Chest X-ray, AP view. Patient: 46 years old, sex M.
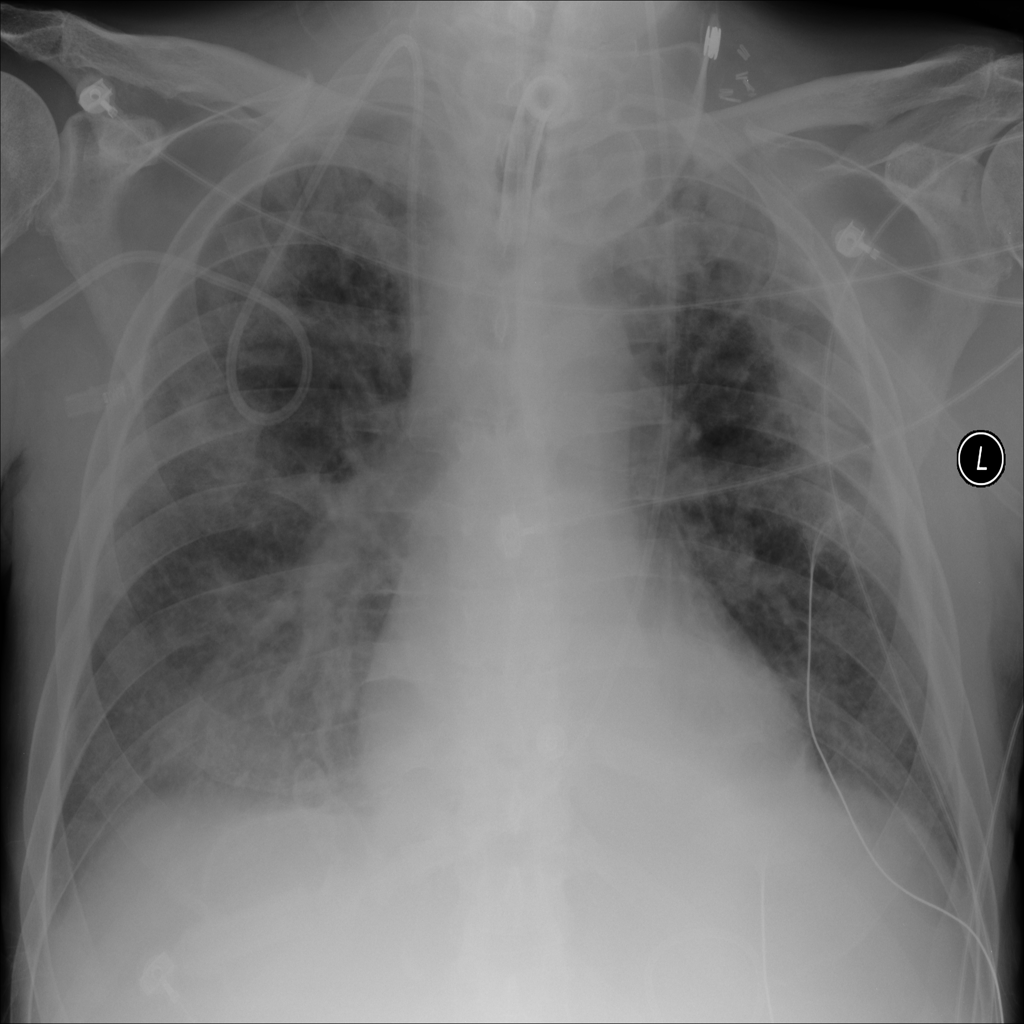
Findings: No Finding